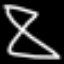
Label: hourglass